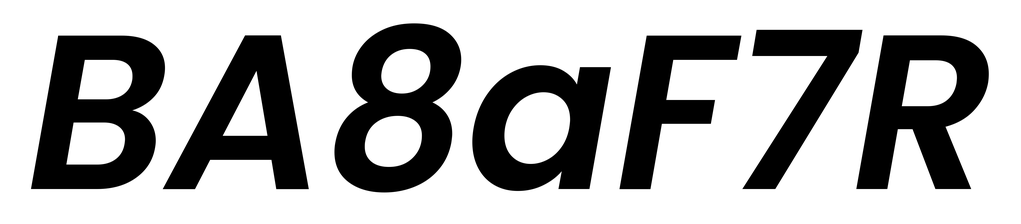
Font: Poppins-SemiBoldItalic